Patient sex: F
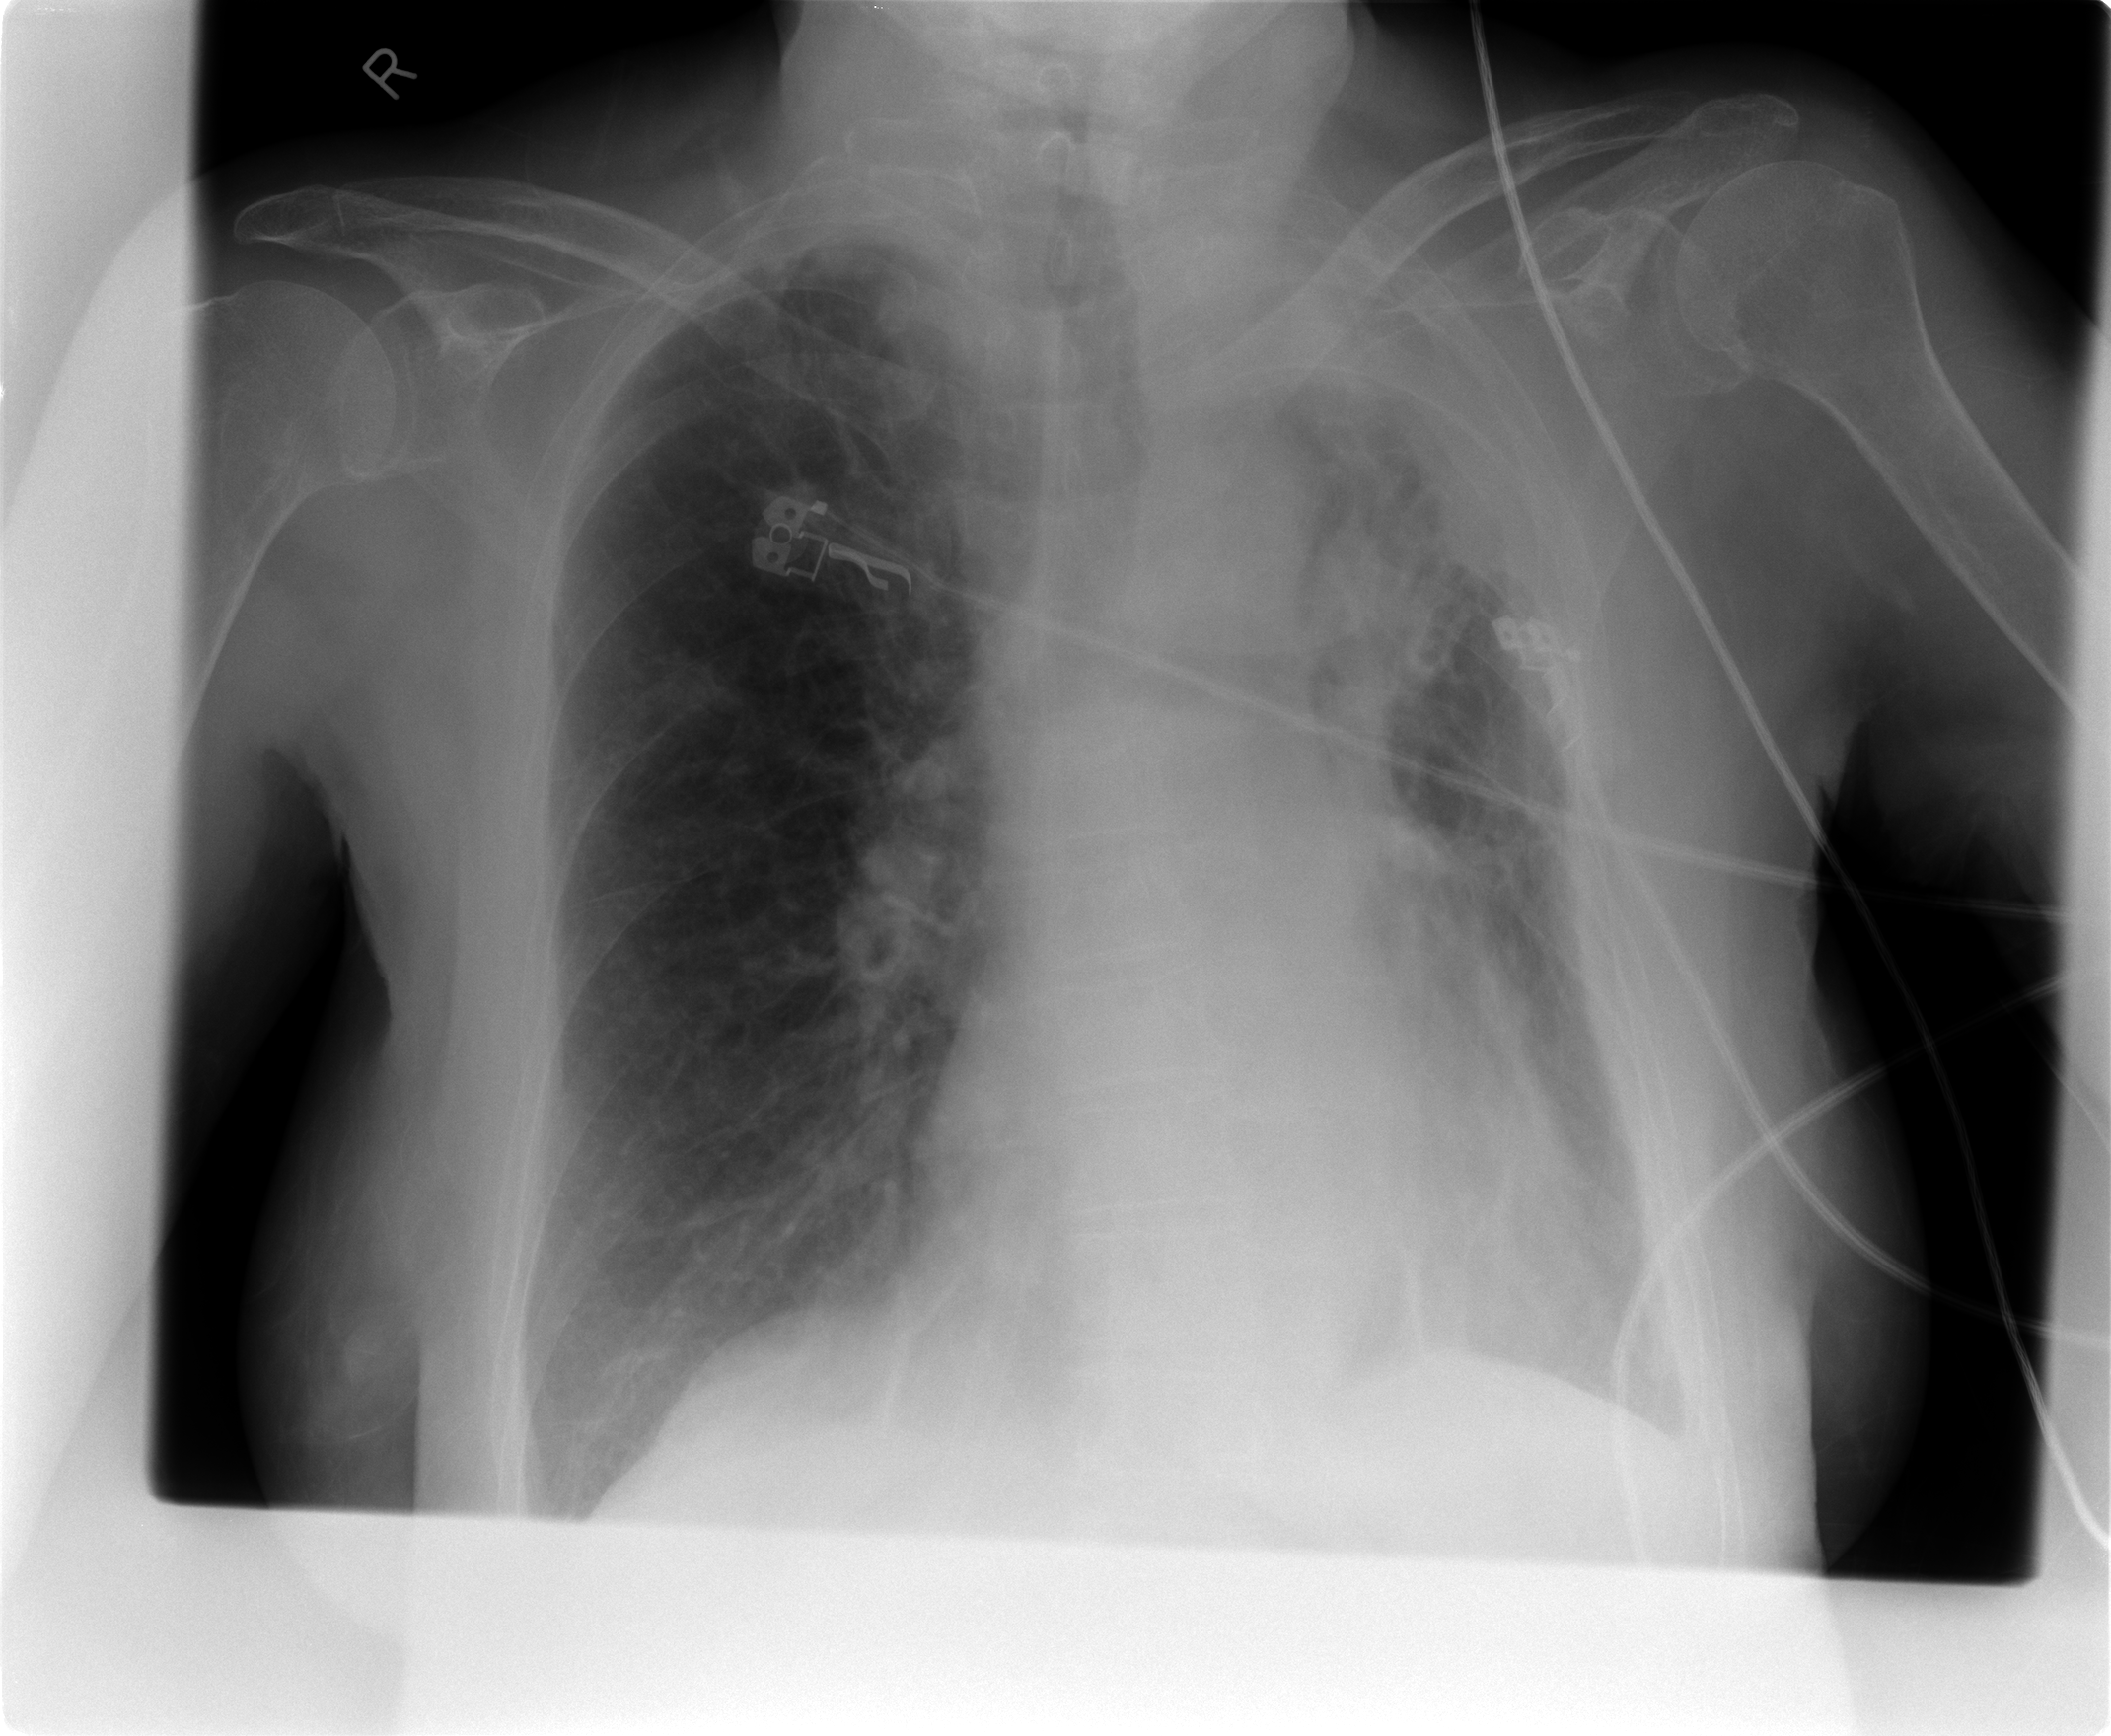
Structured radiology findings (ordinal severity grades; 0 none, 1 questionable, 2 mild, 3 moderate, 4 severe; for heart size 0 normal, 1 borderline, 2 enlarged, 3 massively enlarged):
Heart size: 1
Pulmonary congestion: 1
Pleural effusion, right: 0
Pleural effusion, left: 1
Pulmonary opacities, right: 0
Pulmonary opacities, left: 0
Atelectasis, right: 0
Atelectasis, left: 3